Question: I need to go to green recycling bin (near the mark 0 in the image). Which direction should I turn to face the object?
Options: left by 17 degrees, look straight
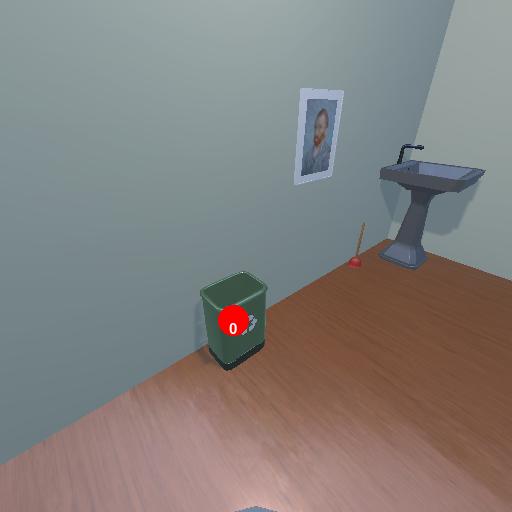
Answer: left by 17 degrees